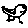
Label: bird